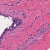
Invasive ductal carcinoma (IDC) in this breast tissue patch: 0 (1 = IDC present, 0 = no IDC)